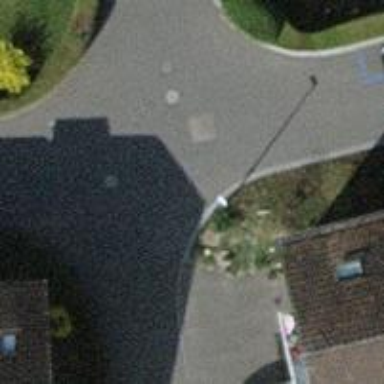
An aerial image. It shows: Living street.